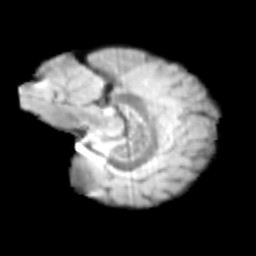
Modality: T2w
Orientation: sagittal
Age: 12
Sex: female
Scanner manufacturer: siemens
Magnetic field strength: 3 T
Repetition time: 3.8 s
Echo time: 0.07 s